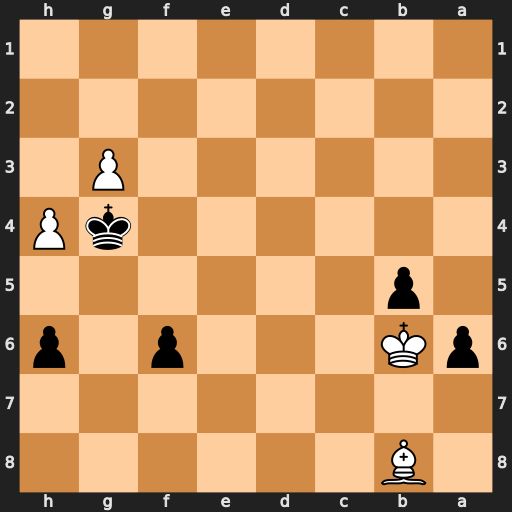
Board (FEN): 1B6/8/pK3p1p/1p6/6kP/6P1/8/8
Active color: b
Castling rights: -
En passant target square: -
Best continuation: b4 Bd6 b3